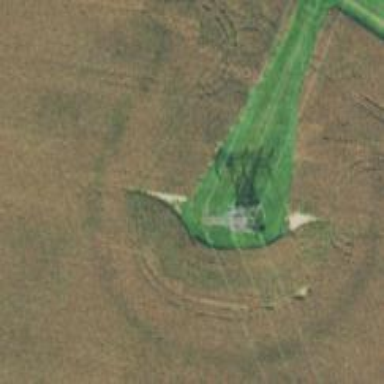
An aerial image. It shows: Lattice structure tower used for power transmission.